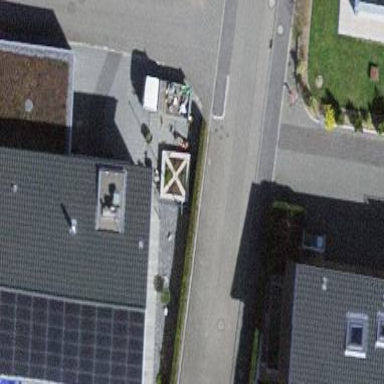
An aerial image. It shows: Simple house.